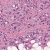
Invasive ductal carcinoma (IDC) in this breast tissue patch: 1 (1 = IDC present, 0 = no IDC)